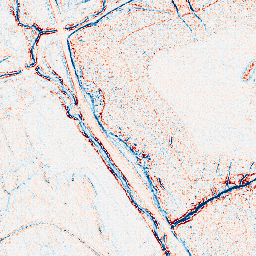
Category: edge_preserving
Decomposition family: bilateral
Decomposition parameters: d: 5
sigma_color: 150
sigma_space: 150
Upsampling method: nearest
Upsampling parameters: scale: 2
Upsampling scale: 2